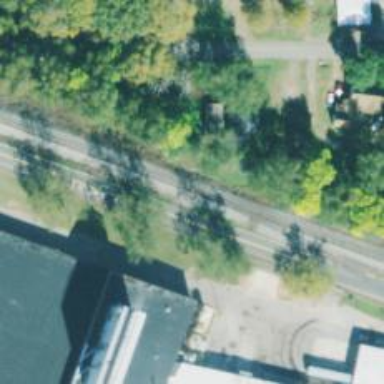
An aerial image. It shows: Railway spur junction.